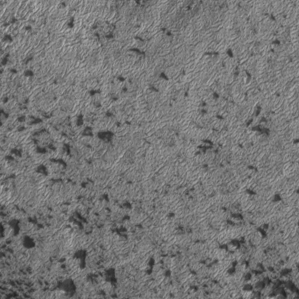
Label: frost